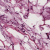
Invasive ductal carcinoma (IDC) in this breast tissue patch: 0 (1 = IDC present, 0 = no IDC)